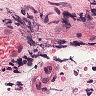
Metastatic tissue present: no